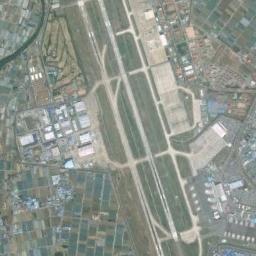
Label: airport